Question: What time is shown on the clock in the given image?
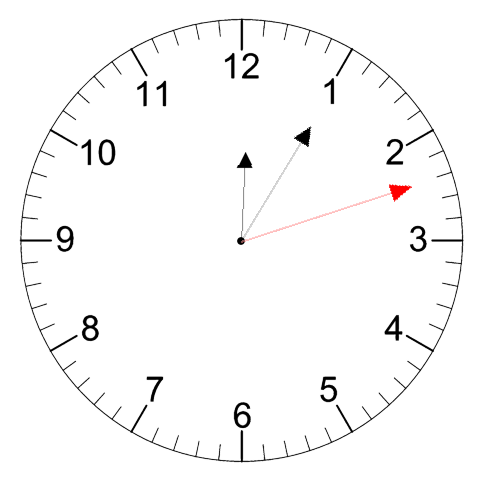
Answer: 12:05:12